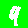
Digit: 9